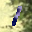
Label: 1